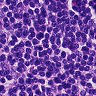
Metastatic tissue present: no